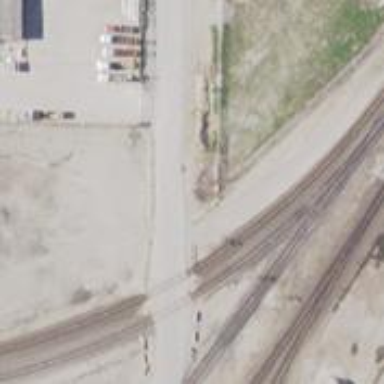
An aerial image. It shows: Railway signal.